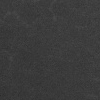
Atmospheric dust classification: dusty